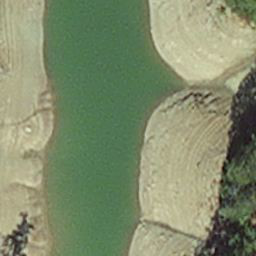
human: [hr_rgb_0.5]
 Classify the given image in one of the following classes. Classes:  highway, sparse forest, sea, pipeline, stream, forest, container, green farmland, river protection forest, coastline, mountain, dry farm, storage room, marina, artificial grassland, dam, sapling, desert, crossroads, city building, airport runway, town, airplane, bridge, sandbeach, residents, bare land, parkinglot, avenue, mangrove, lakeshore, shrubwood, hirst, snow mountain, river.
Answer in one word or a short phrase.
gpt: hirst